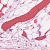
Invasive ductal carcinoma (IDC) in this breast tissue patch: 0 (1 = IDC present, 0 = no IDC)